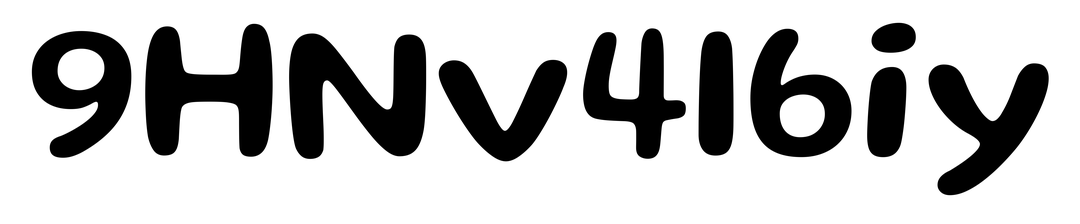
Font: Gluten_Medium